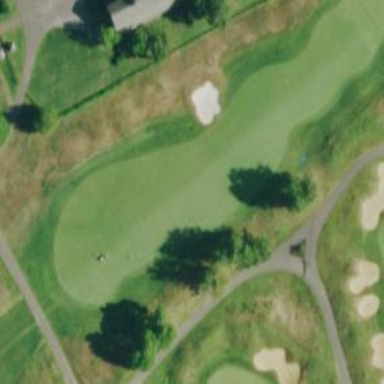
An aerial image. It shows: Golf hole.